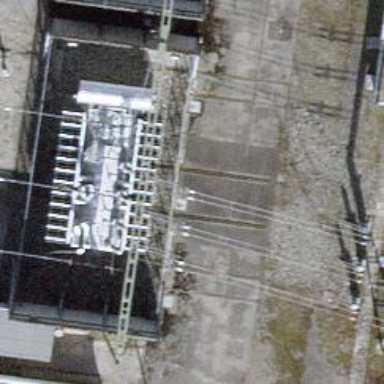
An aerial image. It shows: Insulator used in power equipment.